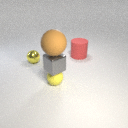
small gray metal cube above small yellow rubber sphere